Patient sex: M
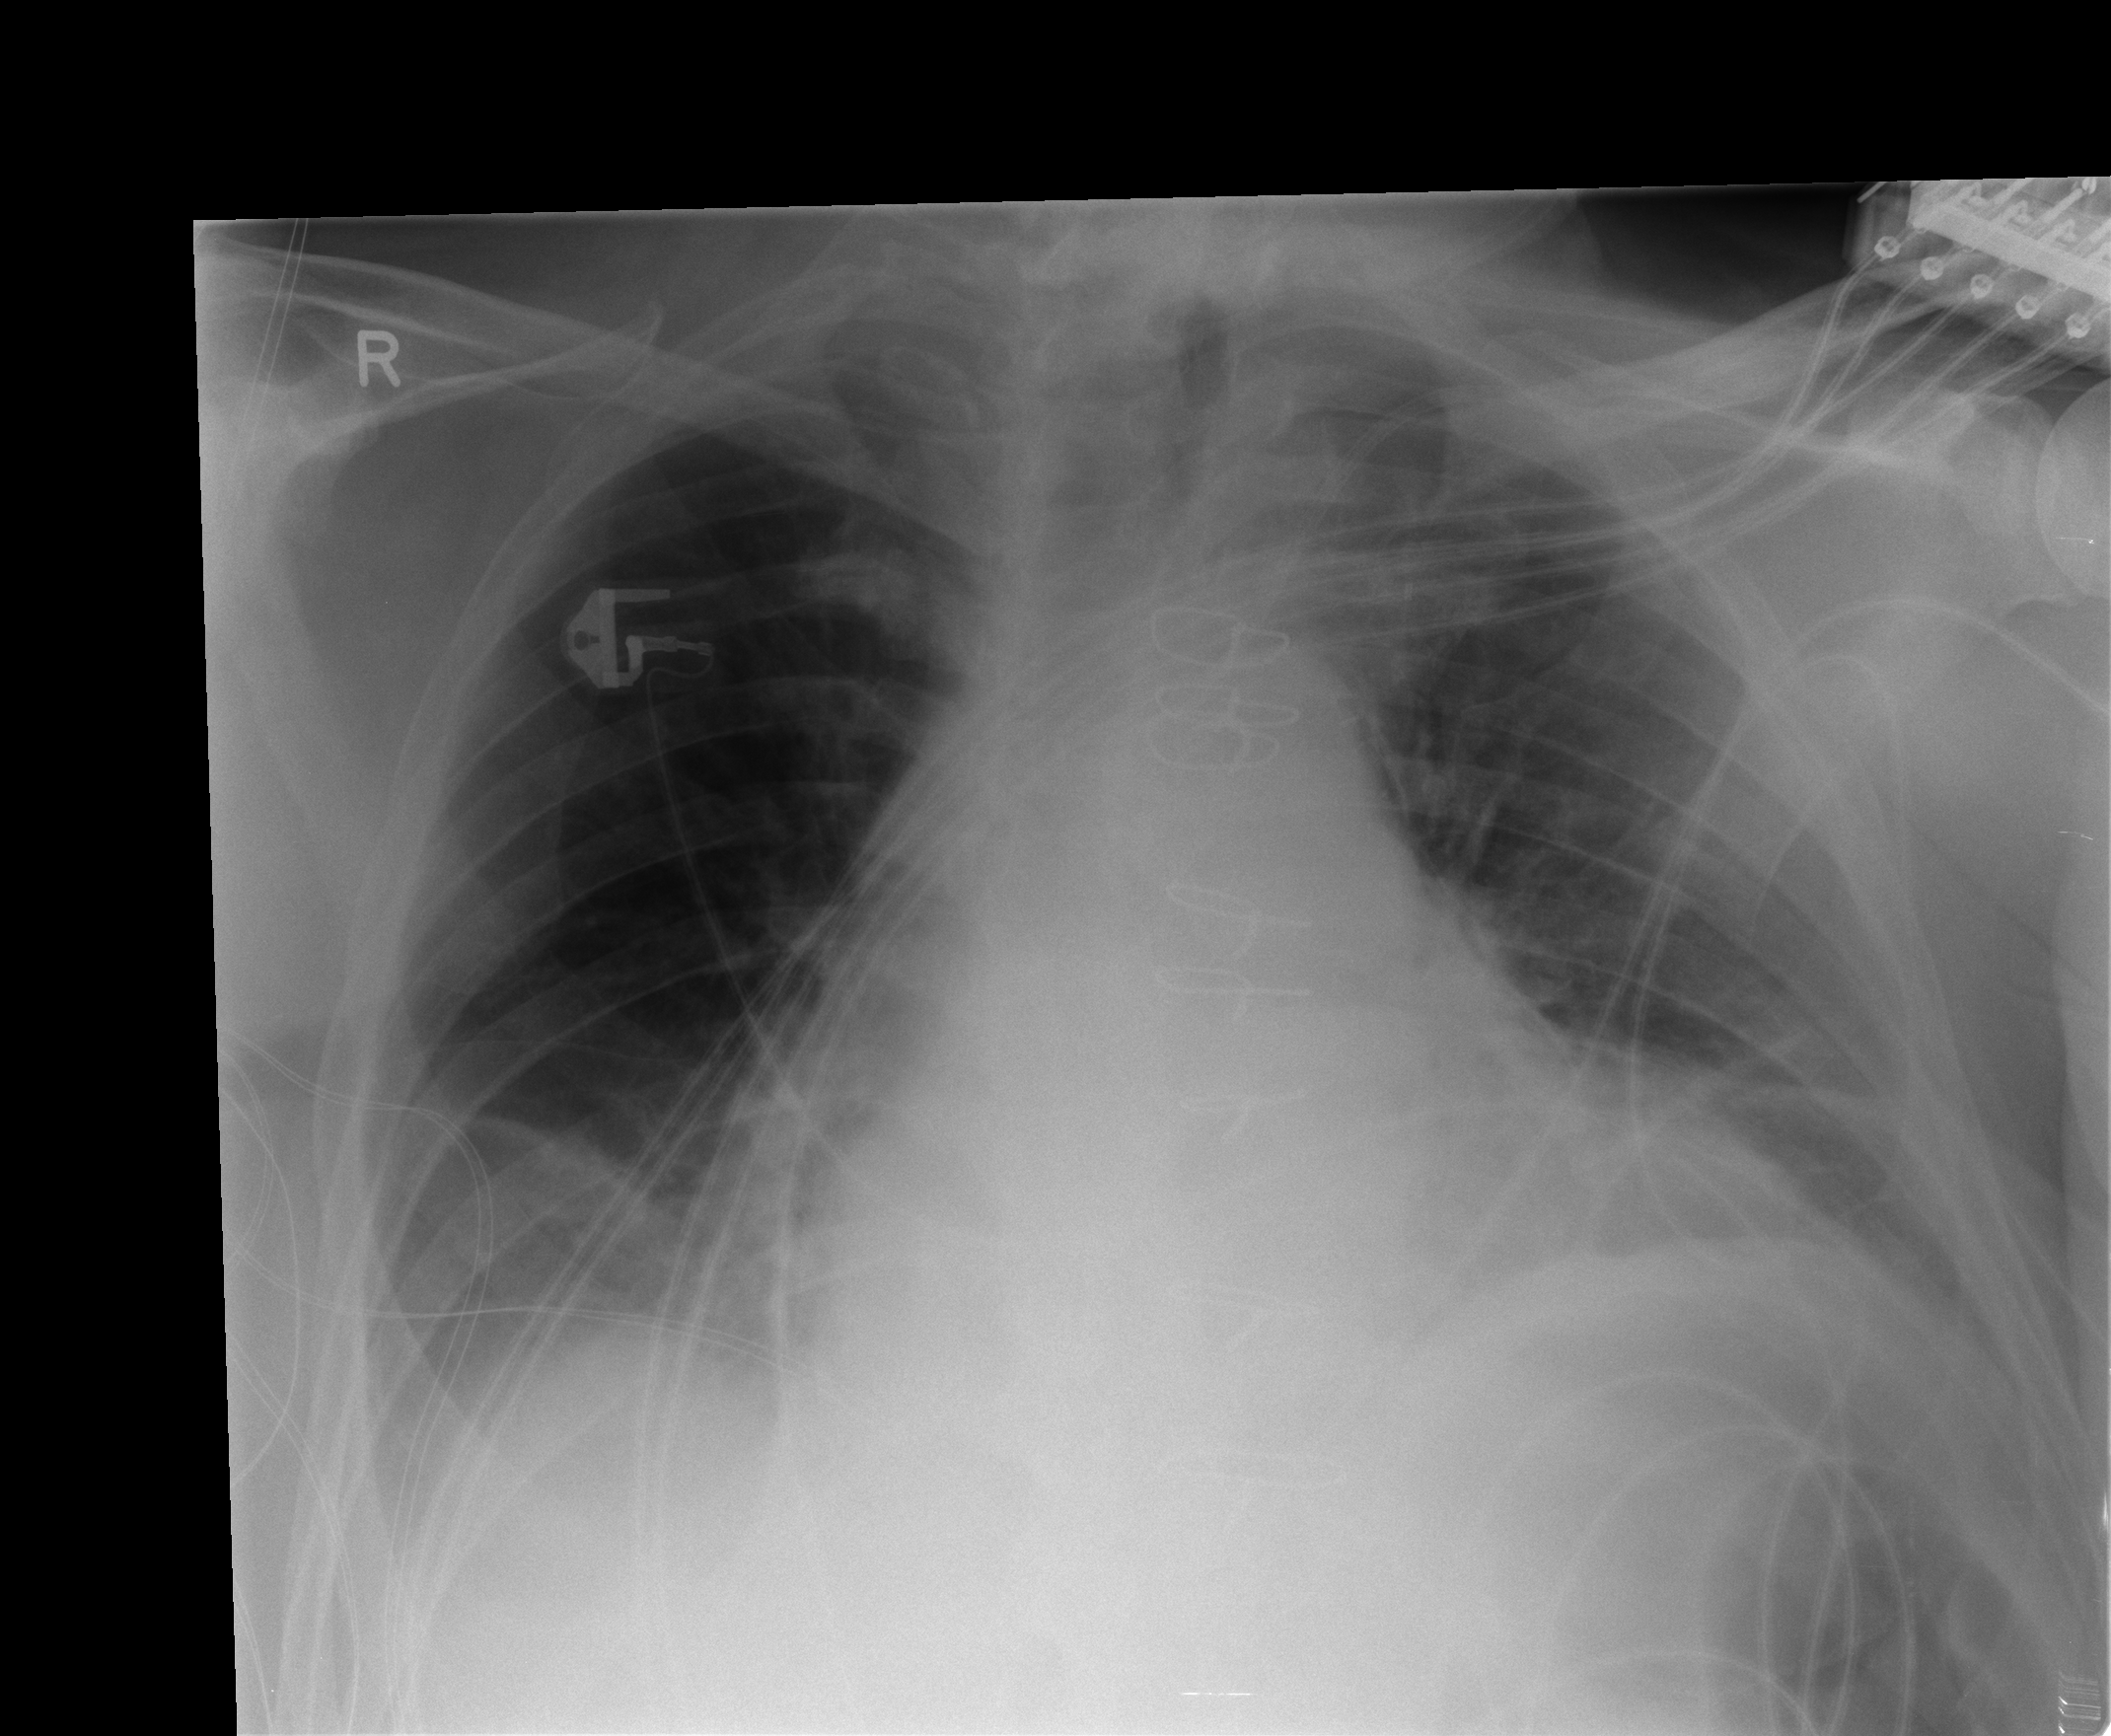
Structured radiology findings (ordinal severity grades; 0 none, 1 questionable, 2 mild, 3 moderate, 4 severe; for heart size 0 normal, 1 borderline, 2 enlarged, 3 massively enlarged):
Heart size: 0
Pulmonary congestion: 0
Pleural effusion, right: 2
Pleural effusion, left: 2
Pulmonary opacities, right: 0
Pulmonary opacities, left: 0
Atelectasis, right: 2
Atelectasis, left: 2